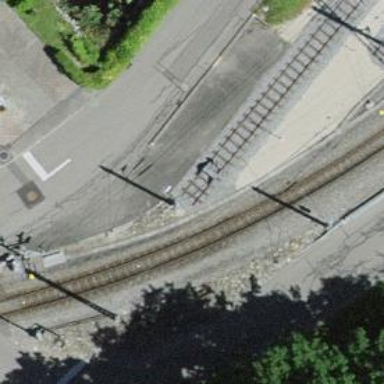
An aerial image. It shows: Railway buffer stop.